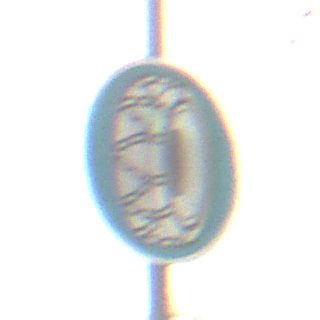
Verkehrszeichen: SchneekettenVorgeschrieben
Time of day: MorningAfternoon
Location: Outdoor (Suburban)
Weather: Overcast
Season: NotSpecified
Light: Natural